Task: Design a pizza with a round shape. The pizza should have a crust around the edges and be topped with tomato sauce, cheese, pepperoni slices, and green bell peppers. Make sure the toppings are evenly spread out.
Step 90:
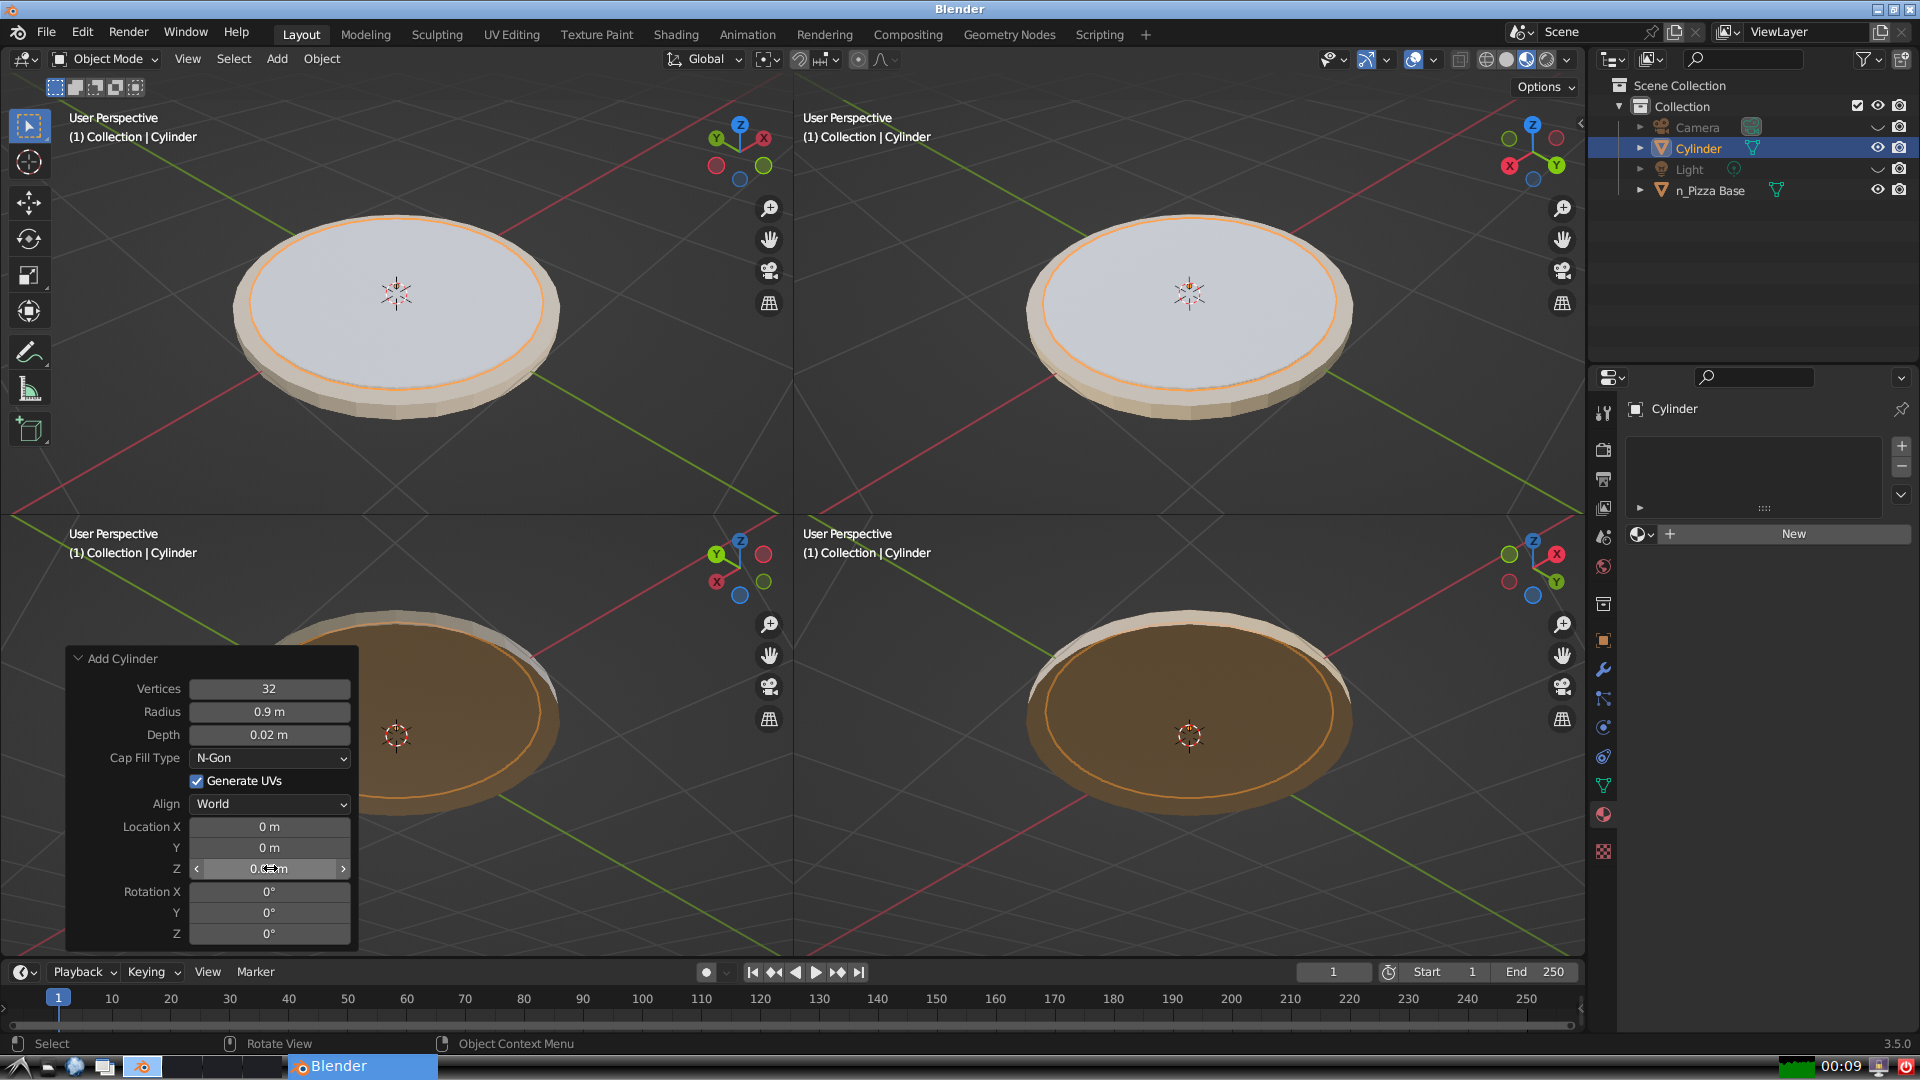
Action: {"mouse_move": [960, 540]}